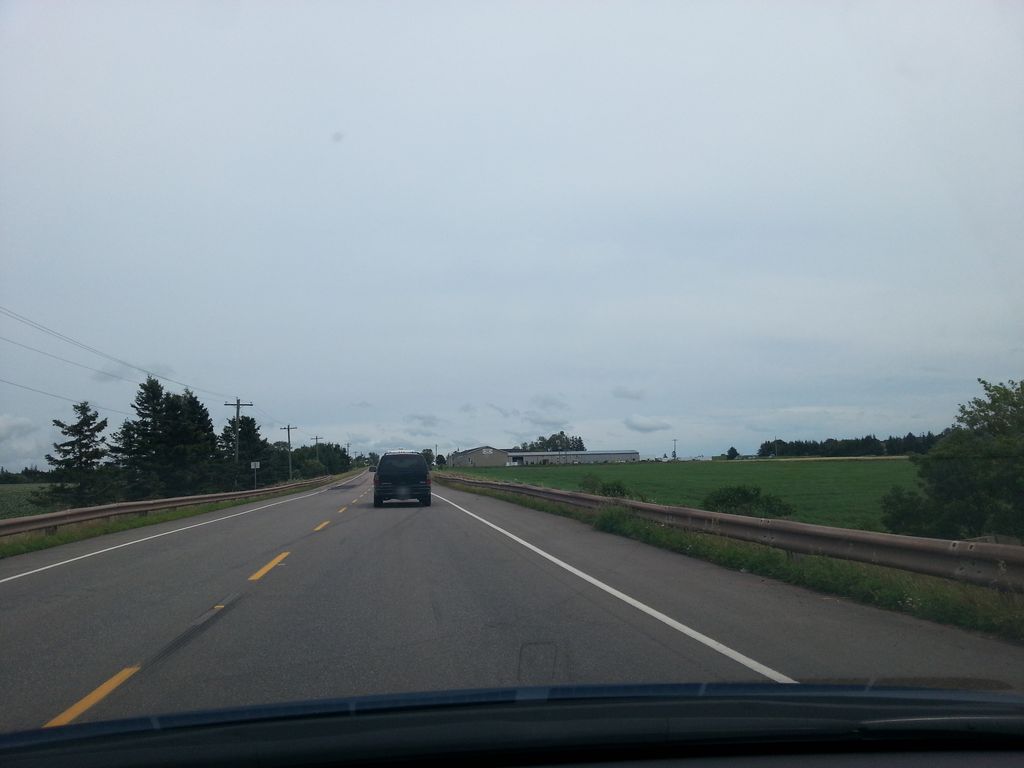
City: charlottetown